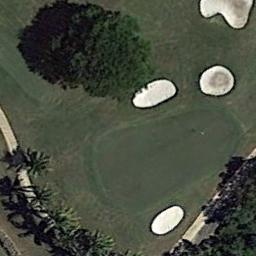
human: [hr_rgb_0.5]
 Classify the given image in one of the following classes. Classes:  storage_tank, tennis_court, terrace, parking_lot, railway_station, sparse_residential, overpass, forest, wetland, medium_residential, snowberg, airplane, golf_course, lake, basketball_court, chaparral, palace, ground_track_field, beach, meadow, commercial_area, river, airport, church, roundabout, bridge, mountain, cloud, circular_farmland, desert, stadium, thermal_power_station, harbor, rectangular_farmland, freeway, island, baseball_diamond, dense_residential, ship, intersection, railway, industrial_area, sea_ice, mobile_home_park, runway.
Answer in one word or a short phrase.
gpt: golf_course